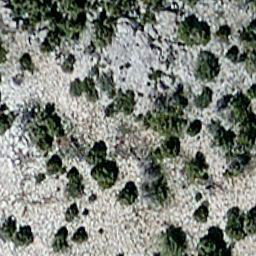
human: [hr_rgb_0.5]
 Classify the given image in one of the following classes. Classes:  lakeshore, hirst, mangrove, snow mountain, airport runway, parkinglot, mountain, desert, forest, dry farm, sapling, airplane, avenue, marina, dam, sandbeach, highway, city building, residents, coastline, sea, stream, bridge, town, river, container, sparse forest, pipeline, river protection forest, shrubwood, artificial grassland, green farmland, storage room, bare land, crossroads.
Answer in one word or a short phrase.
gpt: sparse forest